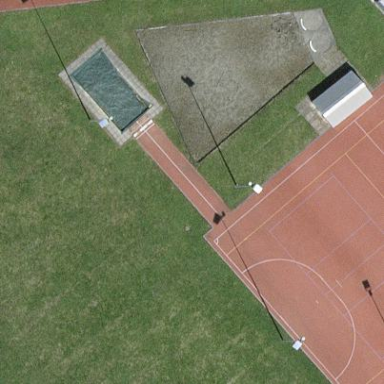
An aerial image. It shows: Long jump track on pitch used for leisure land sports.